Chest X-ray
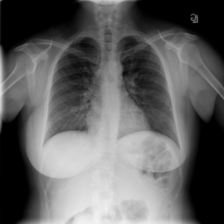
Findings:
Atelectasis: negative
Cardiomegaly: negative
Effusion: negative
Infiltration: negative
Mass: negative
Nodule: negative
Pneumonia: negative
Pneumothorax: negative
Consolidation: negative
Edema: negative
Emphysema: negative
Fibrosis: negative
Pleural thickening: negative
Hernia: negative